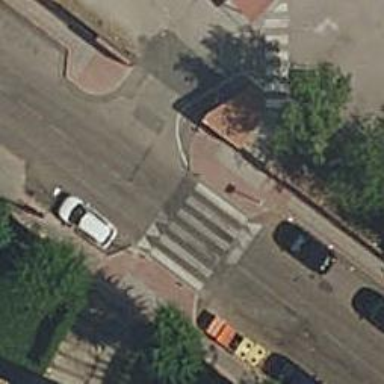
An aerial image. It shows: Uncontrolled zebra crossing with traffic-calming hump.